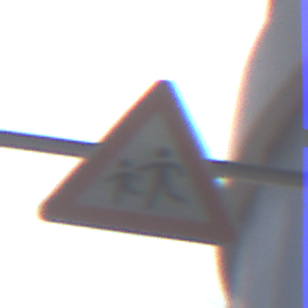
Verkehrszeichen: KinderRechts
Umgebung: Outdoor, Urban
Tageszeit: MorningAfternoon
Wetter: PartlyCloudy
Licht: Natural
Jahreszeit: NotSpecified
Kontrast: HighContrast